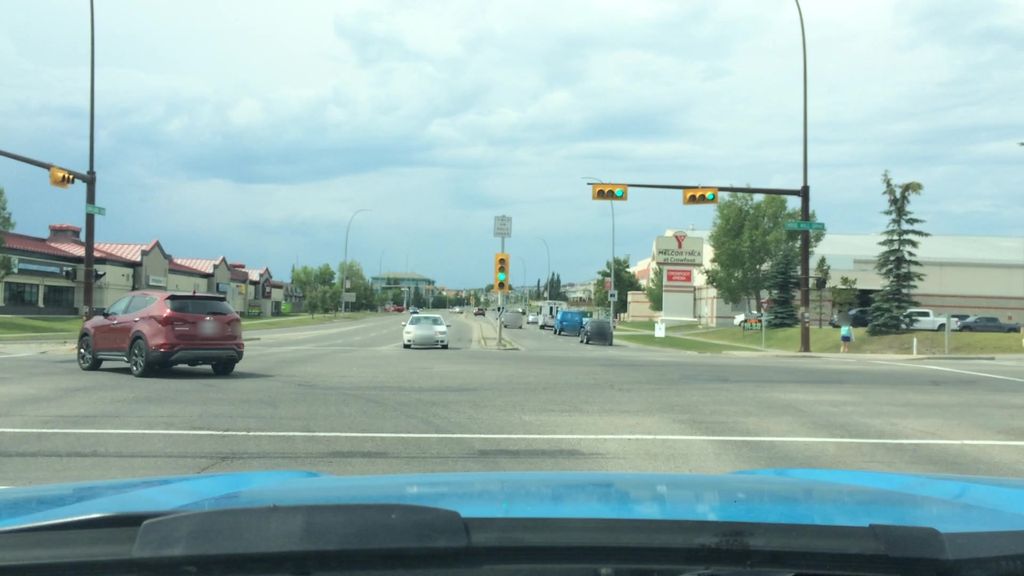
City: calgary